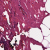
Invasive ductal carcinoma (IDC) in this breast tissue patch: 0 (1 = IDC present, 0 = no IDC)